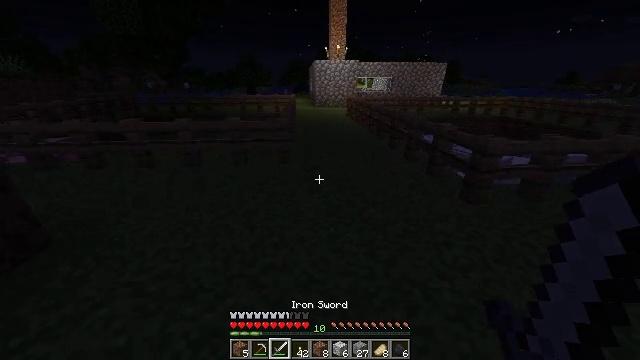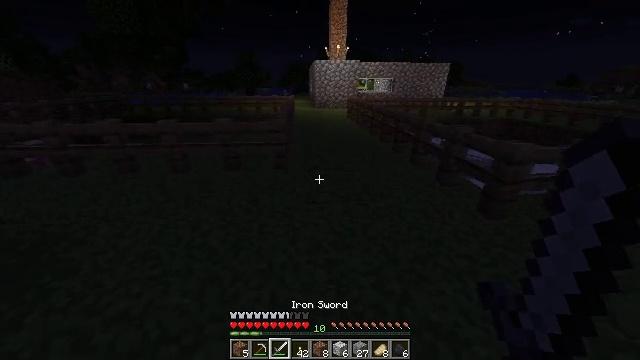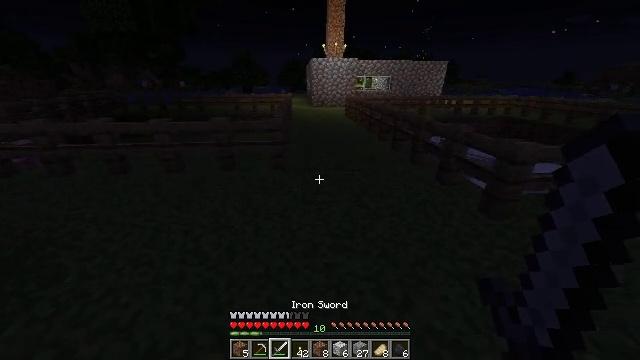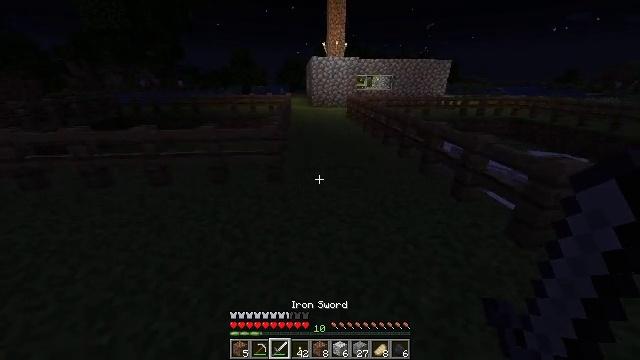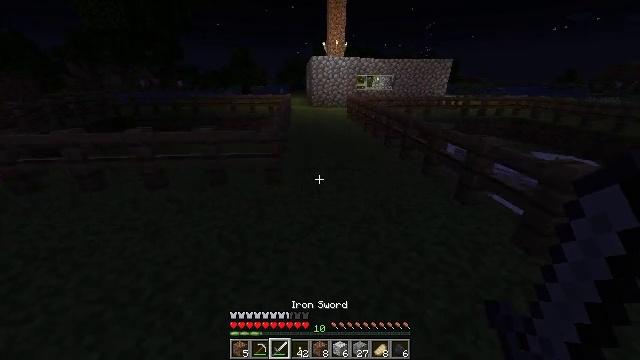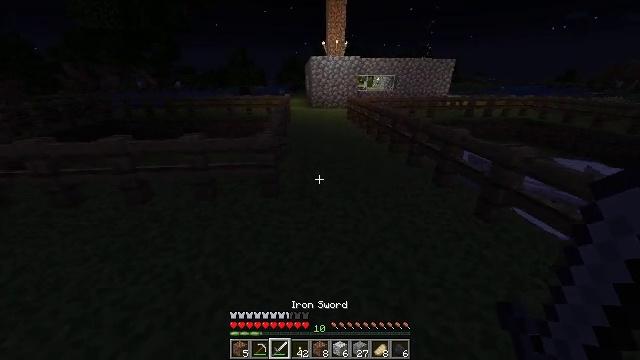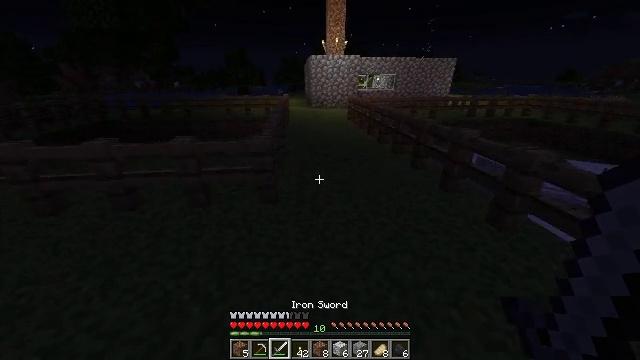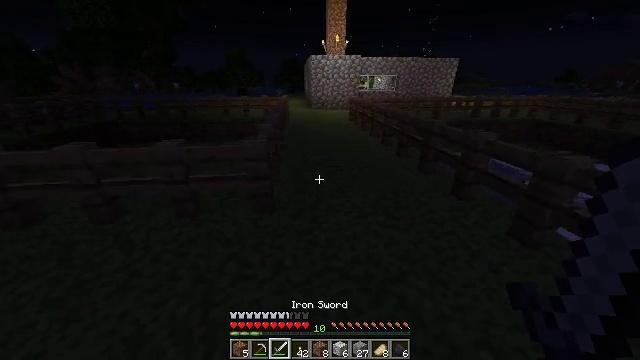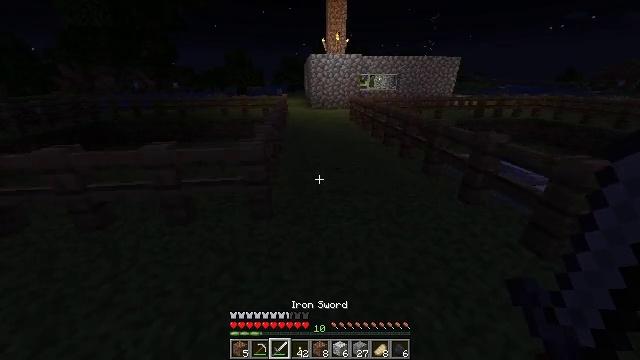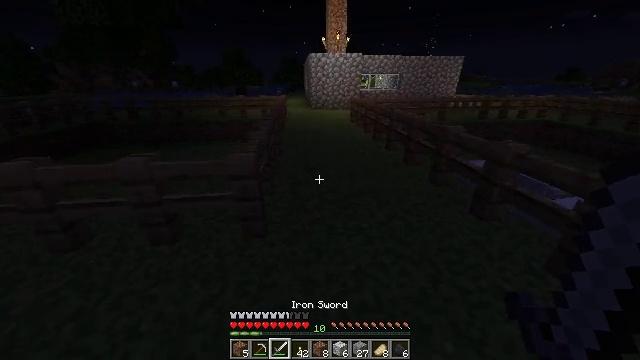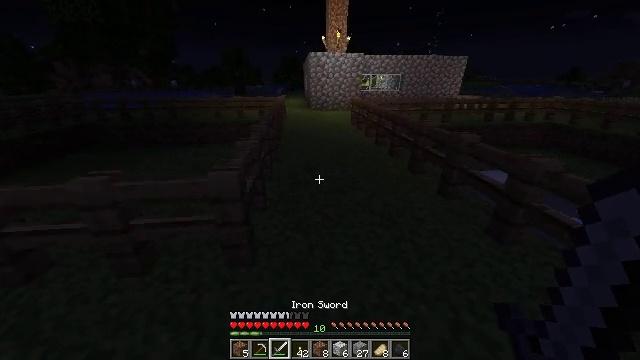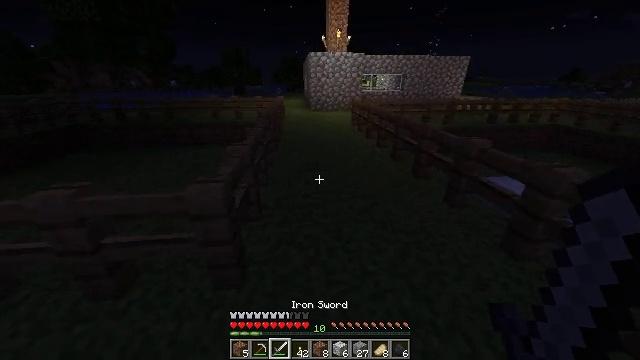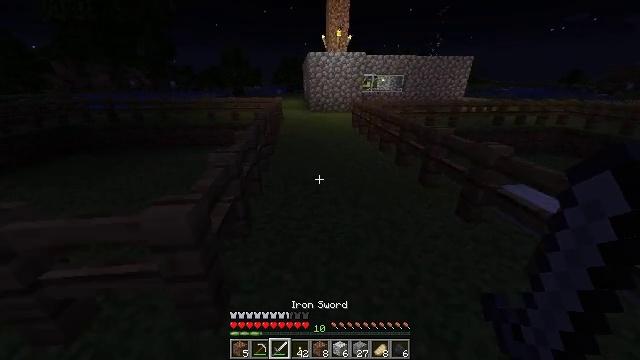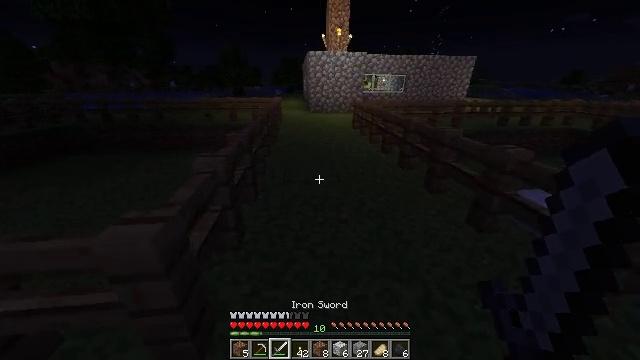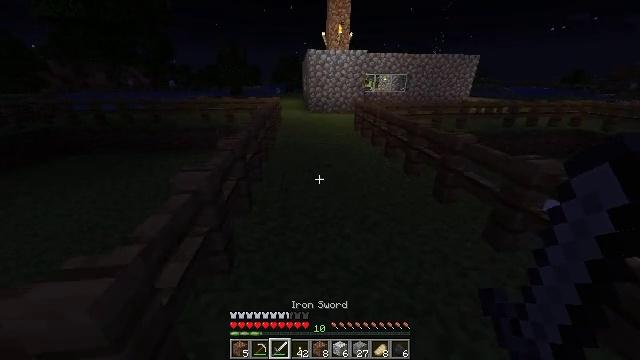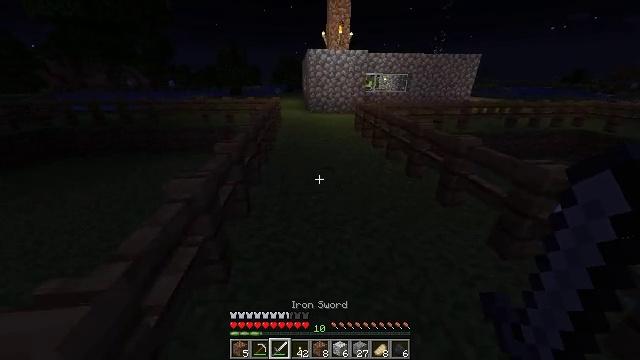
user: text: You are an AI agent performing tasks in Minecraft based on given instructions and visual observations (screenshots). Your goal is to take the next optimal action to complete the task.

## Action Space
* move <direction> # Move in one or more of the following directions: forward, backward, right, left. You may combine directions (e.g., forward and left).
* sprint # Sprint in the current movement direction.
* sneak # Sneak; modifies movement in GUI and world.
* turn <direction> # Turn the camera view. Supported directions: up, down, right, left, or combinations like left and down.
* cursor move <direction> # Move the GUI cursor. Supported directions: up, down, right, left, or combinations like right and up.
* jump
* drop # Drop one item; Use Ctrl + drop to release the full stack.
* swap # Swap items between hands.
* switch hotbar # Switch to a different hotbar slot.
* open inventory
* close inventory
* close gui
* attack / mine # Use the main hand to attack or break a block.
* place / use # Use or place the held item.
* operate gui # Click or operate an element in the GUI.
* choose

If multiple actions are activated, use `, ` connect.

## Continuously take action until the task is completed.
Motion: motion action
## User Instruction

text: Craft the clock with the necessary materials.
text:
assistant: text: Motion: move forward, sprint
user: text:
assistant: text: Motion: move forward, sprint
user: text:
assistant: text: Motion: move forward, sprint
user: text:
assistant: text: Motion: move forward, sprint
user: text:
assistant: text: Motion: move forward, sprint
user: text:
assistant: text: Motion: move forward, sprint
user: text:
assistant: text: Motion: move forward, sprint
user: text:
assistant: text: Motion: move forward, sprint
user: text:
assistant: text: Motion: move forward, sprint
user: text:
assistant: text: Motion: move forward, sprint
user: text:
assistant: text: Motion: move forward, sprint
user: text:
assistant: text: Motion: move forward, sprint
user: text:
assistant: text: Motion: move forward, sprint
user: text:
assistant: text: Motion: move forward, sprint
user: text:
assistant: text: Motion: move forward, sprint
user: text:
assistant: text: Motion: move forward, sprint
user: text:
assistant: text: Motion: move forward, sprint
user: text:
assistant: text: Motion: move forward, sprint
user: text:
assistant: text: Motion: move forward, sprint
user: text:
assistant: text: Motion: move forward, sprint
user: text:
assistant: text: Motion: move forward, sprint
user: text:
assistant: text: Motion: move forward, sprint
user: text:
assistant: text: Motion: move forward, sprint
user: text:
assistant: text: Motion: move forward, sprint
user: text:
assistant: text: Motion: move forward, sprint
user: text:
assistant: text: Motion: move forward, sprint
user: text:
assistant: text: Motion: move forward, sprint
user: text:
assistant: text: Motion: move forward, sprint
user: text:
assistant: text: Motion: move forward, sprint
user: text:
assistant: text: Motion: move forward, sprint, turn right